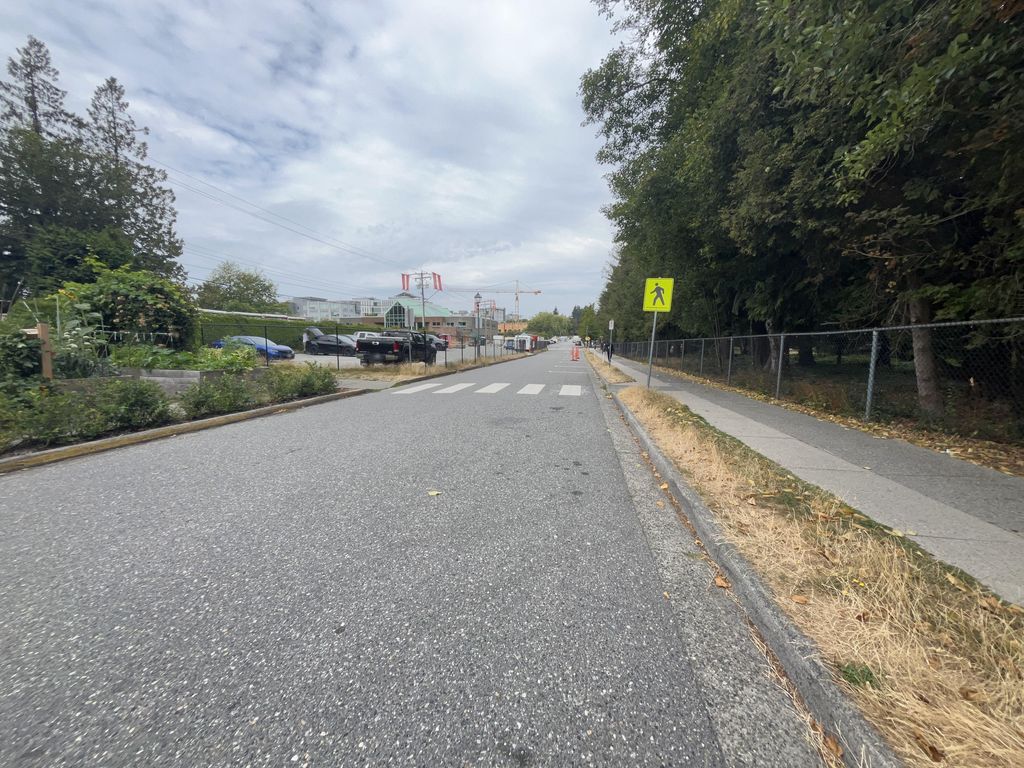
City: vancouver